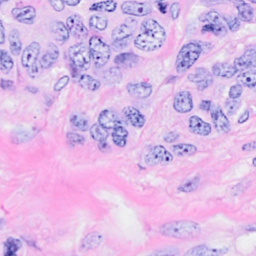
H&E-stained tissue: Breast